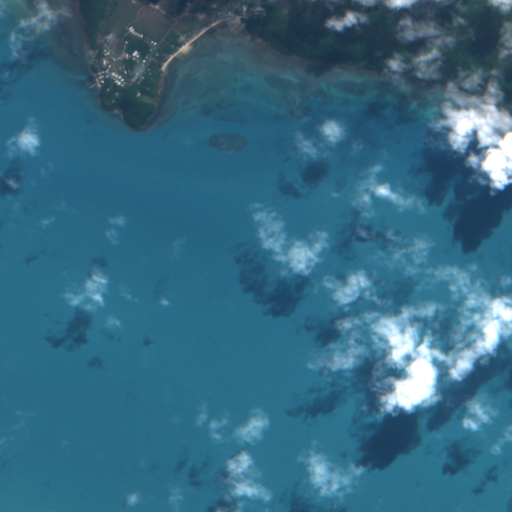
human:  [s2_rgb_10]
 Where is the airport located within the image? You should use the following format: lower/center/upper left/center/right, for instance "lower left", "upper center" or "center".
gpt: The airport is located in the upper left of the image.
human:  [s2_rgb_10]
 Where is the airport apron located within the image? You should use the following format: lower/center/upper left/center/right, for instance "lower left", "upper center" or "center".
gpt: The airport apron is located in the upper center of the image.
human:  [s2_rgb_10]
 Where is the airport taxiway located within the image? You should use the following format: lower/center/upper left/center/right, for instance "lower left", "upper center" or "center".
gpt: The airport taxiway is located in the upper center of the image.
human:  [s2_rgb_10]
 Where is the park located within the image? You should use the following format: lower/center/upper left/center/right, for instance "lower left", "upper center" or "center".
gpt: The park is located in the upper center of the image.
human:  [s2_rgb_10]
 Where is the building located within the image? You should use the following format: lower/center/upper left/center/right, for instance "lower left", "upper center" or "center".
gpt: The building is located in the upper left of the image.
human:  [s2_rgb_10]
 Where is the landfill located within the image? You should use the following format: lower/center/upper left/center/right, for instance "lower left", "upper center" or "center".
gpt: There is no landfill in the image.